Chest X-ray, PA view. Patient: 47 years old, sex M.
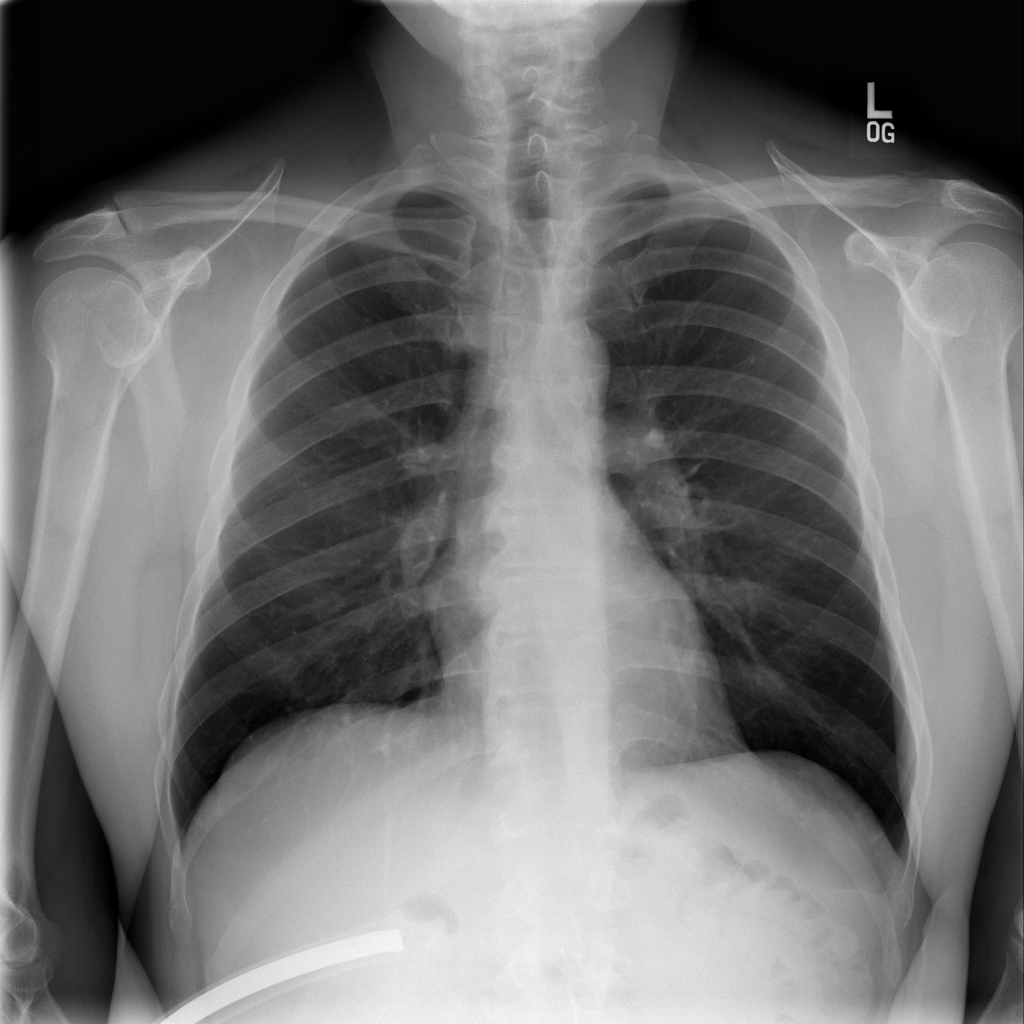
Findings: No Finding